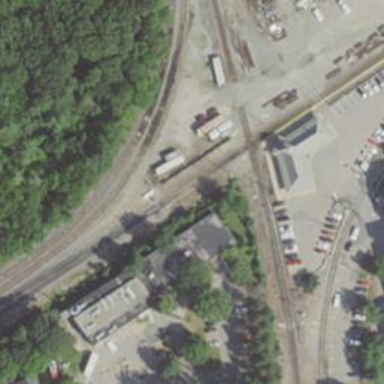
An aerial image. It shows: Railway crossing.